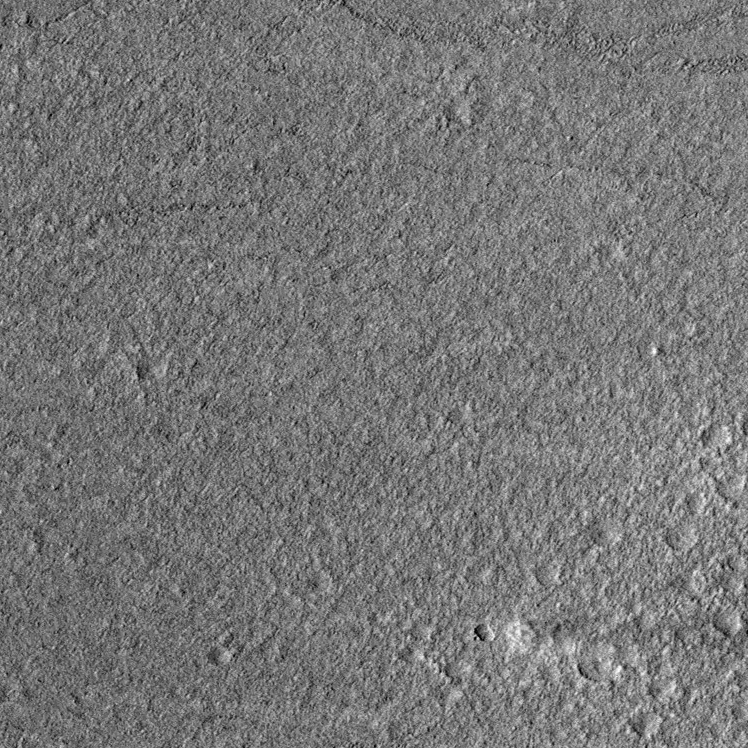
Label: dustdevil